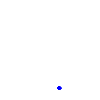
Particle: kaon